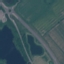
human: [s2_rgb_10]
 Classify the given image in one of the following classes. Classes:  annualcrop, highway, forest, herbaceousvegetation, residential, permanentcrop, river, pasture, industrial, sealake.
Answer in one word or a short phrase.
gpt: Highway